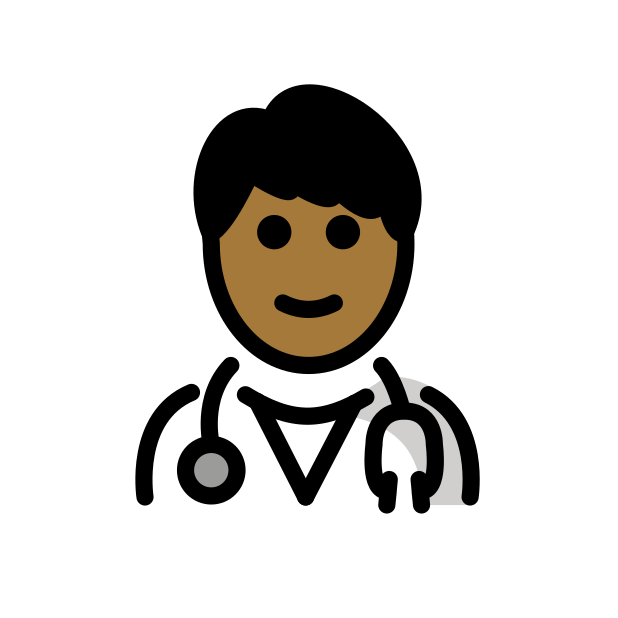
man health worker: medium-dark skin tone